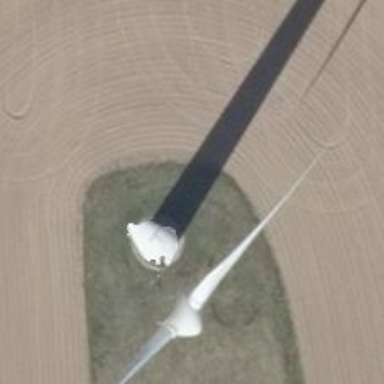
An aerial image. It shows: Wind generator using wind turbines of horizontal axis.